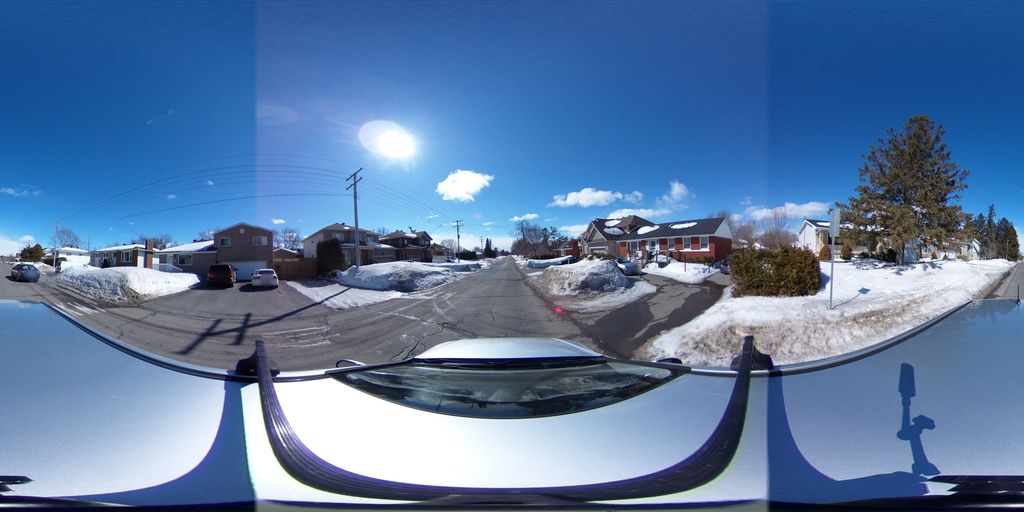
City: ottawa-gatineau